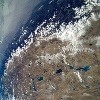
Label: land